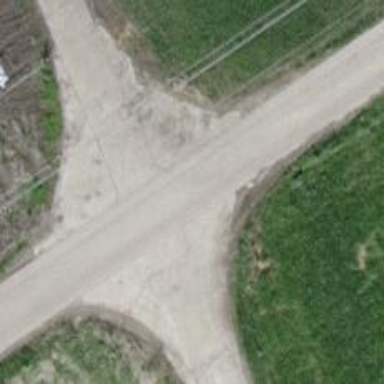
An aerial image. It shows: Residential road with concrete surface.